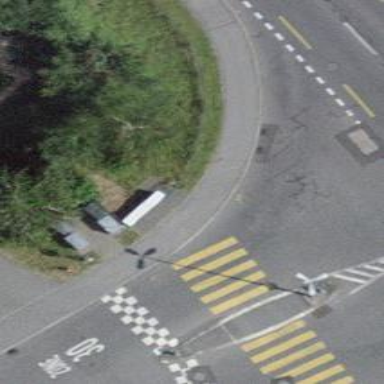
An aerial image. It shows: Kerb serving as barrier.